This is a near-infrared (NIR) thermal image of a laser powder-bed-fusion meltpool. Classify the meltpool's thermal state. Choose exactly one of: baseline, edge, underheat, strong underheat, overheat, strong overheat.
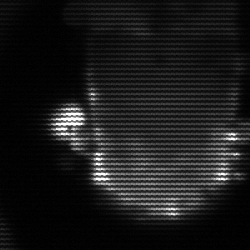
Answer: baseline